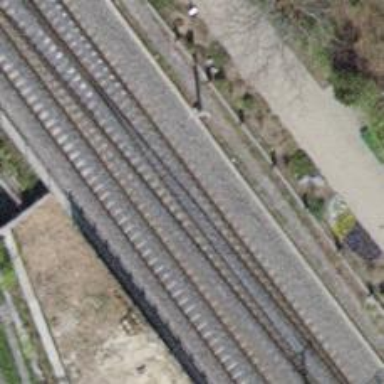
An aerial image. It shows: Single-track electrified railway with contact line.